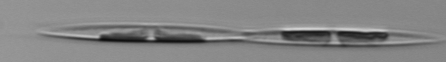
Label: Pseudo-nitzschia